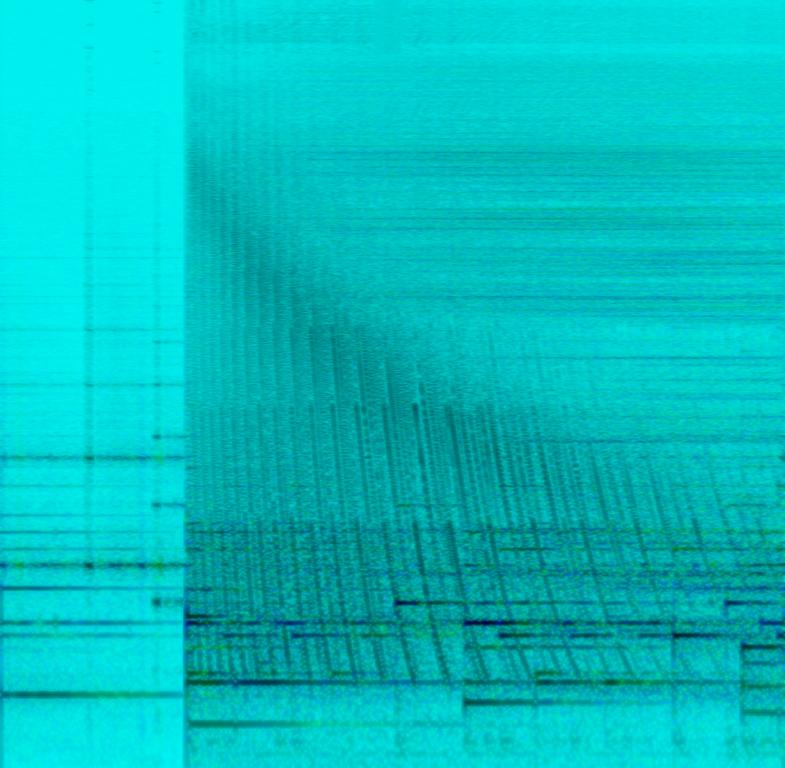
A voice sample is ringing out with a lot of reverb. A synth pad is underlining an acoustic piano being played with a lot of reverb and delay creating an arpeggio. A guitar is playing another melody also with a lot of reverb and delay creating a ping pong effect on both sides of the speakers. There is another pulsating little synth sound being played in a higher key. This song may be playing at home relaxing and daydreaming.